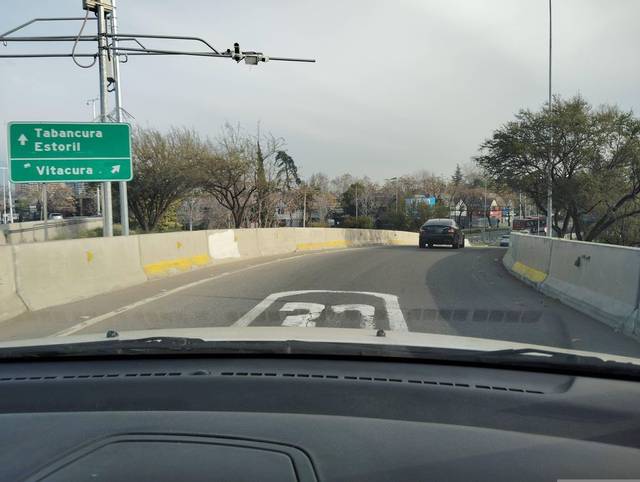
Region: Chile
Coordinates: -33.378, -70.538